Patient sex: M
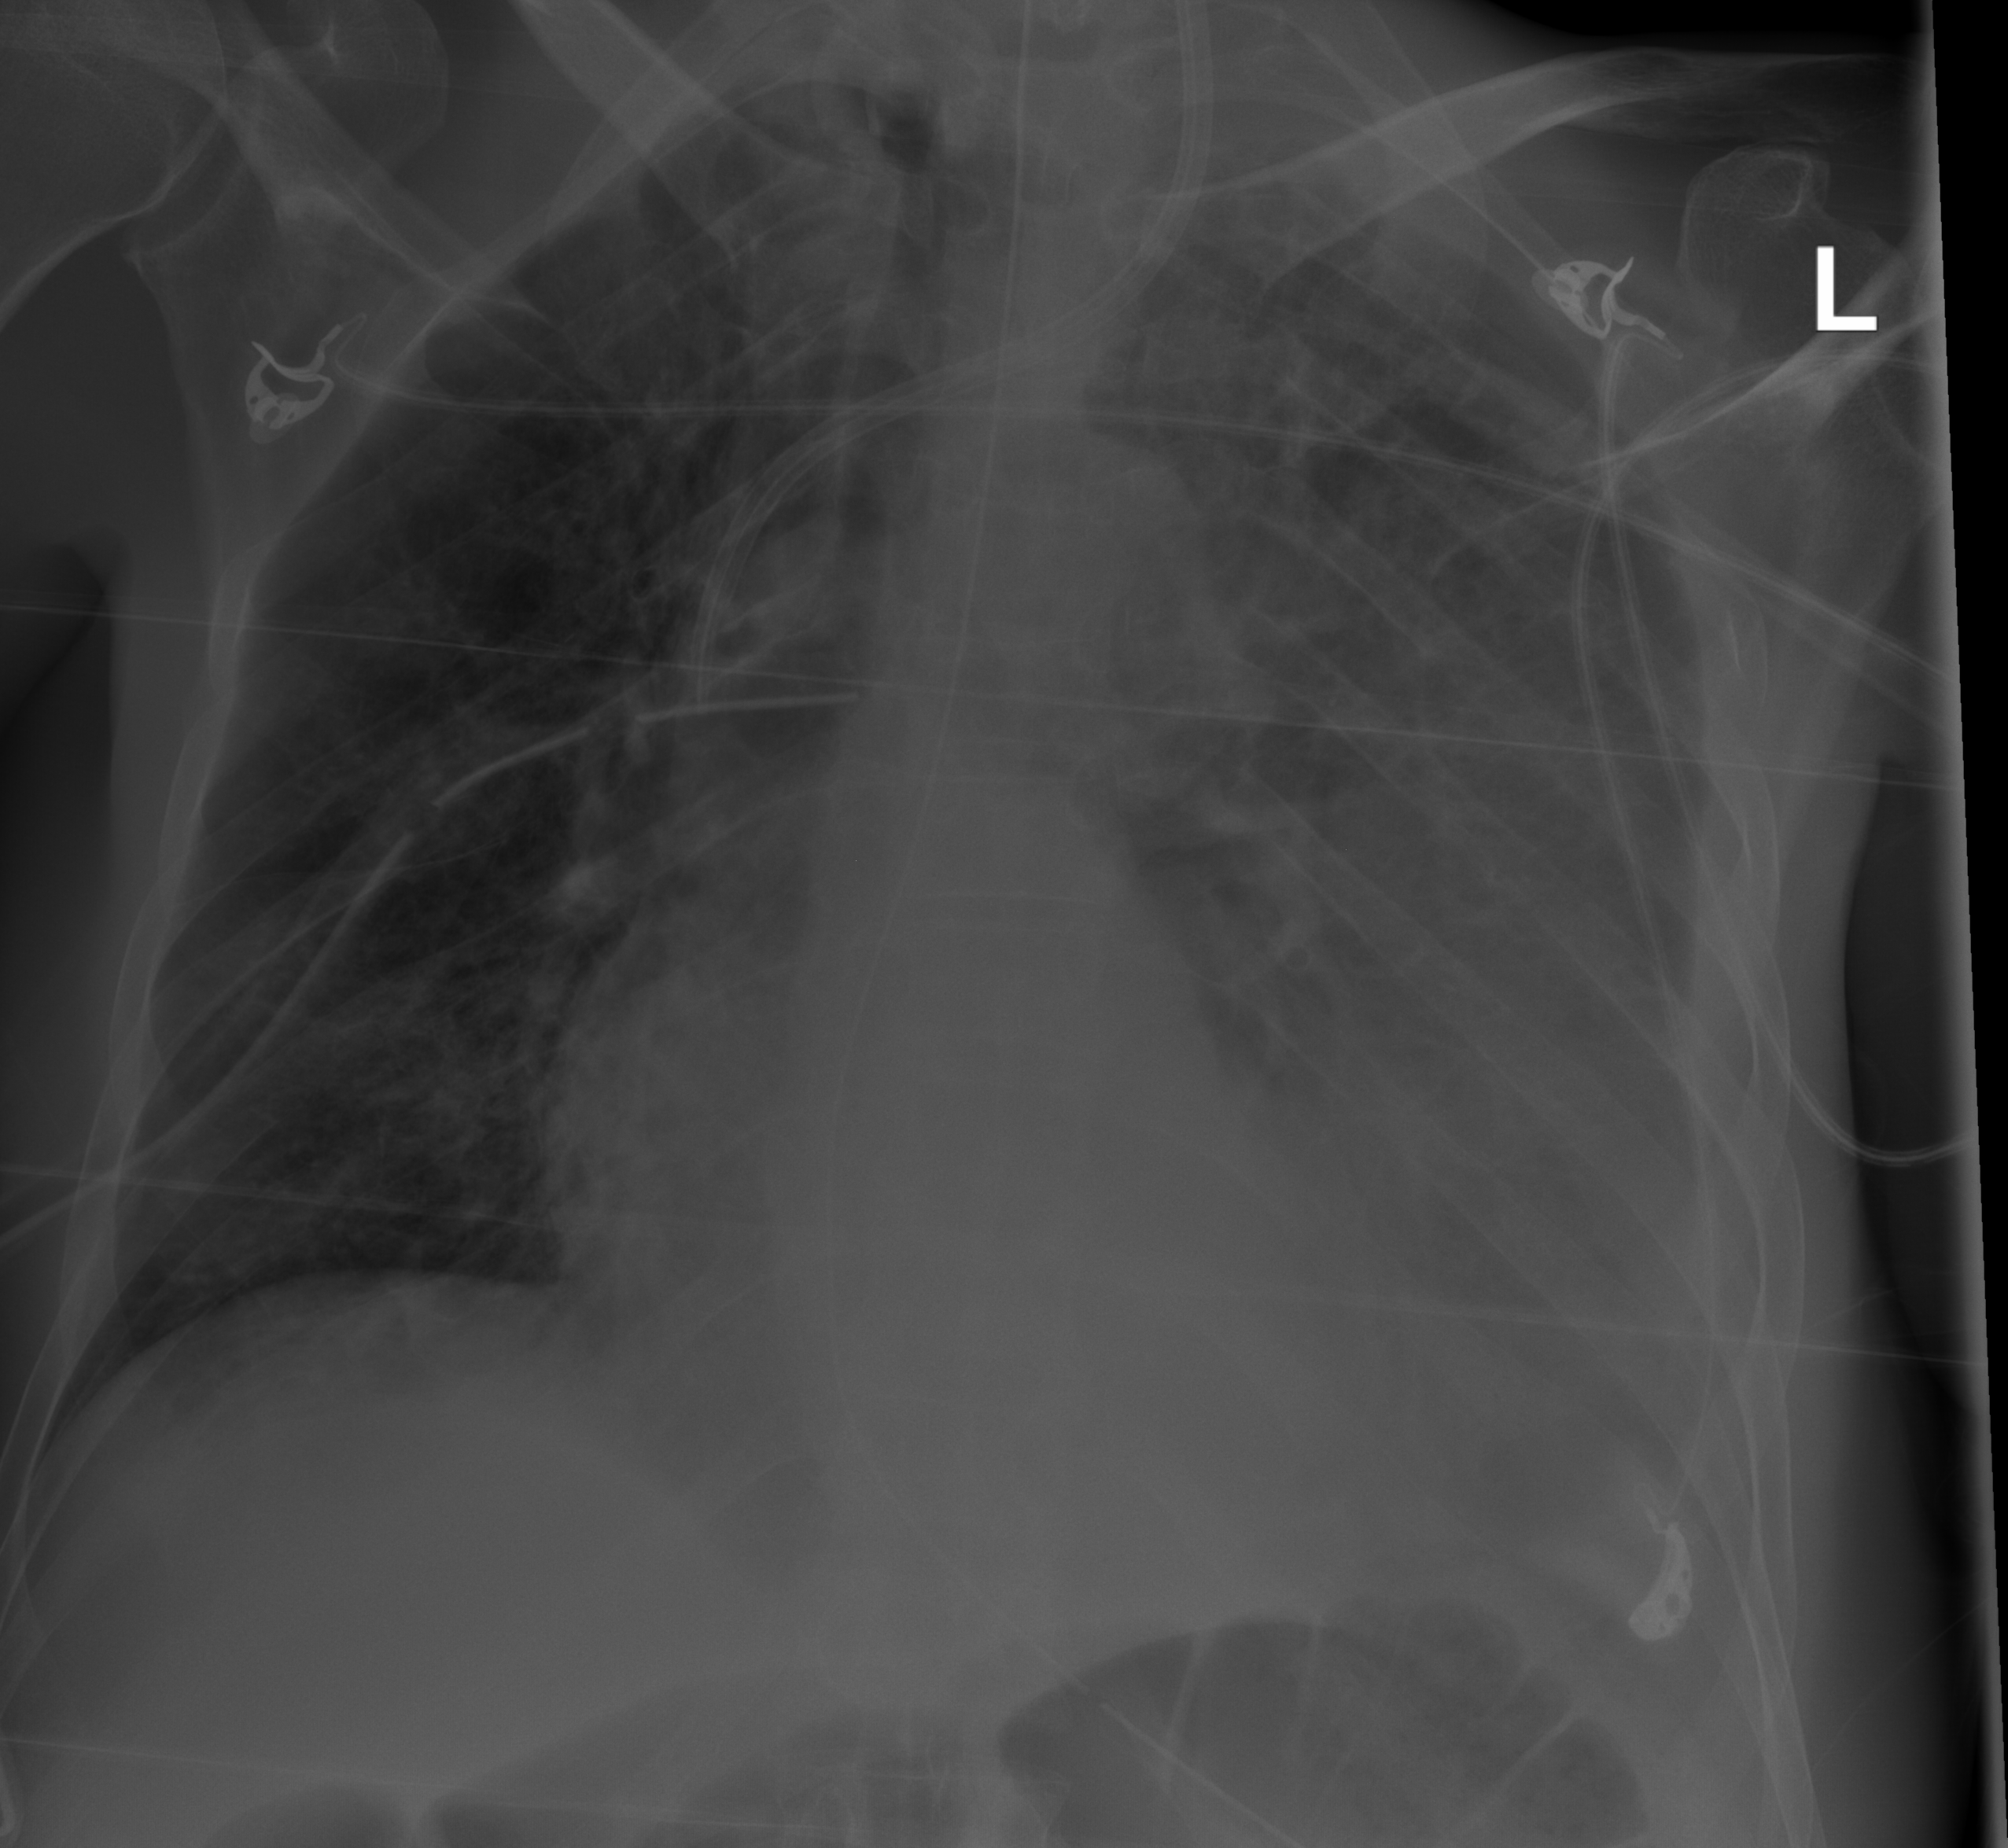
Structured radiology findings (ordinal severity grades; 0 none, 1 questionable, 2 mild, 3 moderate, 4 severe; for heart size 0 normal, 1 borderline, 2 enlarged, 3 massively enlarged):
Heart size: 0
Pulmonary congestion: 0
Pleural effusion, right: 0
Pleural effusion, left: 3
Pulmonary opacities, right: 1
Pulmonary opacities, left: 1
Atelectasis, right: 0
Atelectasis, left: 2